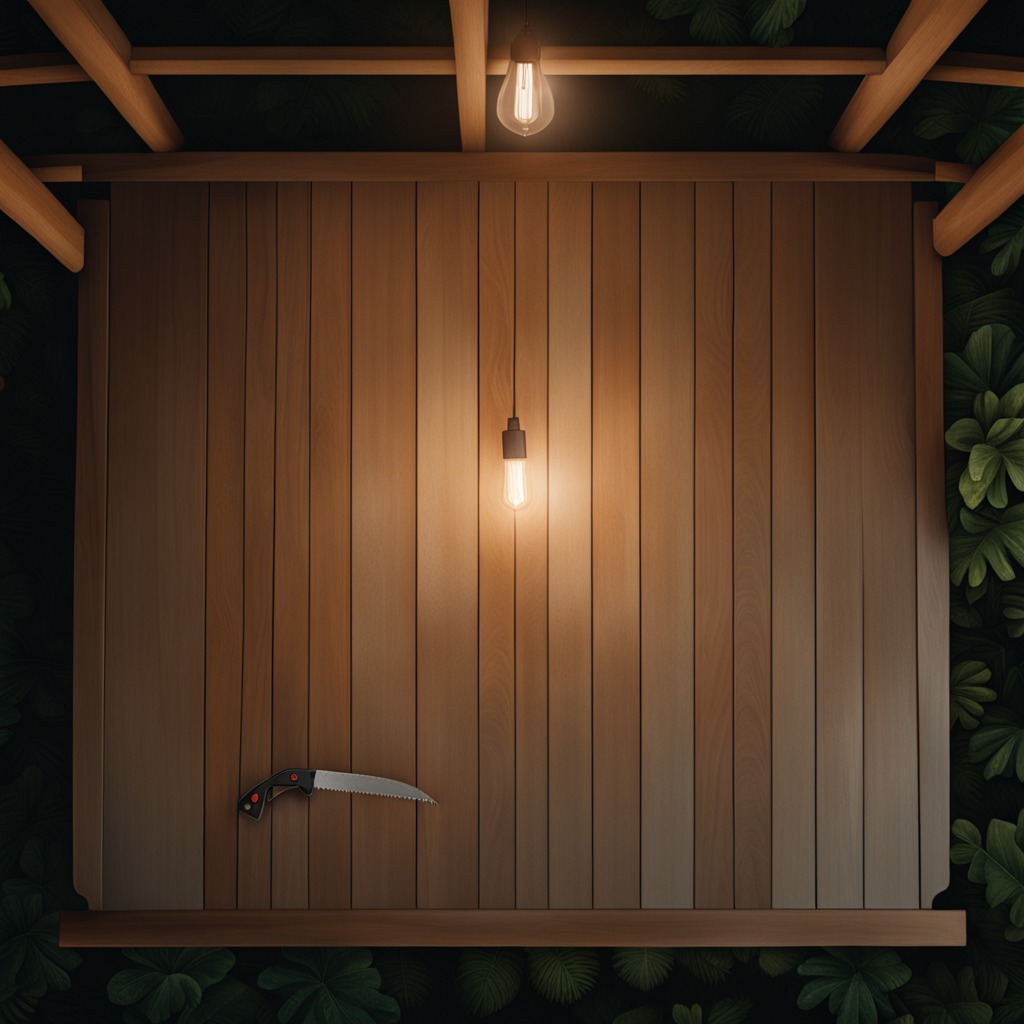
A handheld metal saw is lying on the wooden table inside a jungle field workshop tent at night.